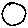
Label: circle